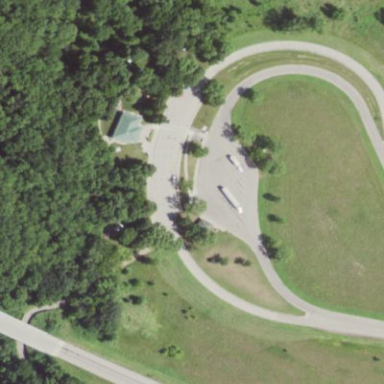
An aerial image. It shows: Rest area on the road.